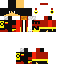
A male human skin with medium skin, wearing brown long hair dressed in a red suit and red pants, featuring a closed mouth.